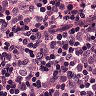
Metastatic tissue present: yes